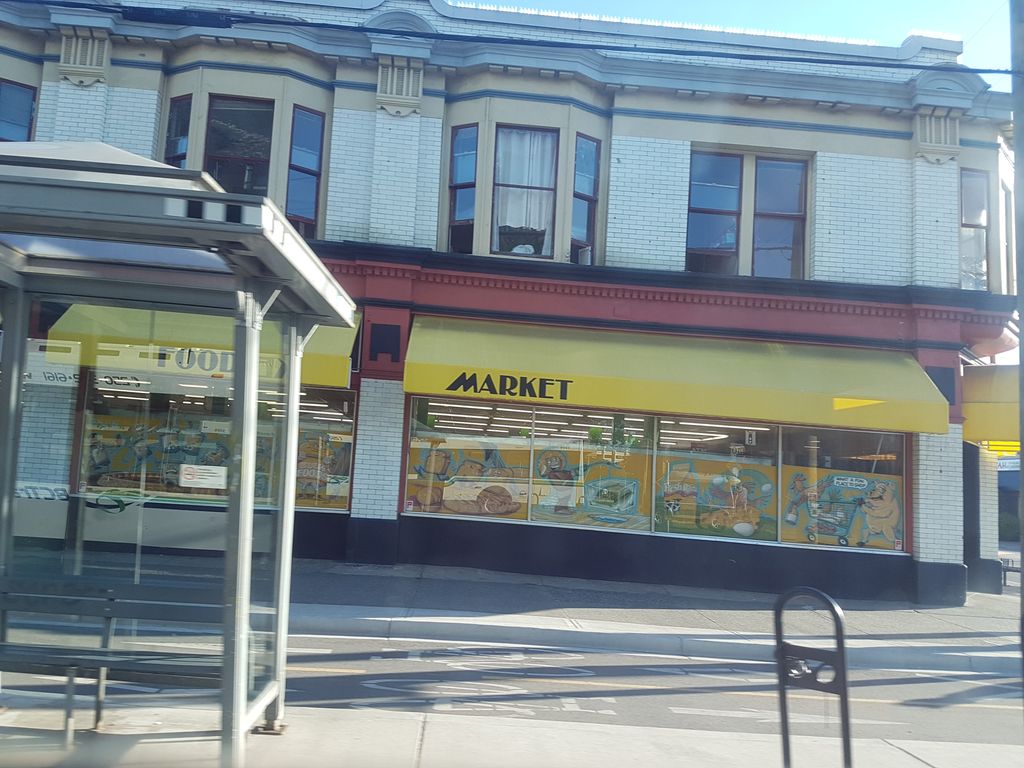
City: victoria